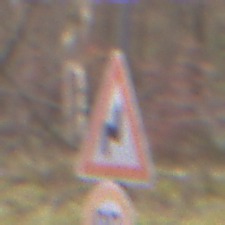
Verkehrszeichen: DoppelkurveRechts
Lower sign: Geschwindigkeit90
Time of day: Midday
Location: Outdoor (Nature)
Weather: Overcast
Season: Autumn
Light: Natural